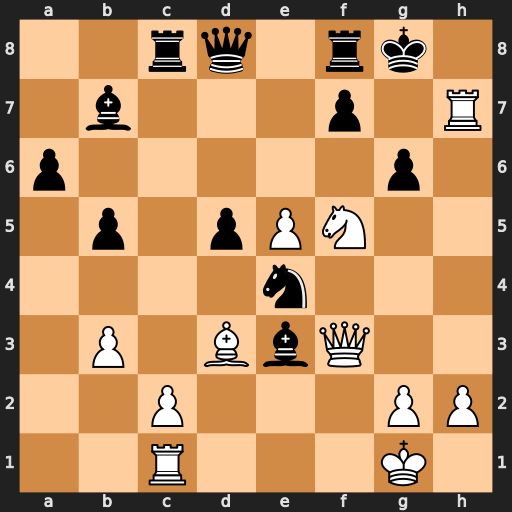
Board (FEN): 2rq1rk1/1b3p1R/p5p1/1p1pPN2/4n3/1P1BbQ2/2P3PP/2R3K1
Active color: w
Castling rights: -
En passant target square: -
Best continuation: Qxe3 gxf5 Qh6 Qb6+ Qxb6